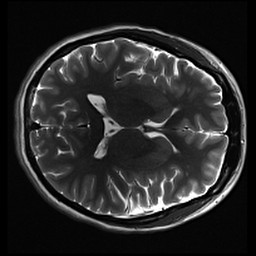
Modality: inplaneT2
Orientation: axial